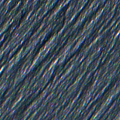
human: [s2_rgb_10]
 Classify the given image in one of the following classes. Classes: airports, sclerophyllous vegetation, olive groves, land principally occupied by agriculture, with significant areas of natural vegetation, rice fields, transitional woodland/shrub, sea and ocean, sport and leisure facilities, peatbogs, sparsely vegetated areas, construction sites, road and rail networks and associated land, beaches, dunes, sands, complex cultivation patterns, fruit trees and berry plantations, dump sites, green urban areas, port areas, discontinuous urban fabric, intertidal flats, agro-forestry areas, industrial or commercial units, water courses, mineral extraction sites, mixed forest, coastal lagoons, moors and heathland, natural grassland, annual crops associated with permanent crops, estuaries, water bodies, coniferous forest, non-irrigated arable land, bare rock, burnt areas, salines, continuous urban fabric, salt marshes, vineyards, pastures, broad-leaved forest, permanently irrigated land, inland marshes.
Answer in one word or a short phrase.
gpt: continuous urban fabric